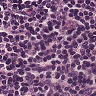
Metastatic tissue present: no